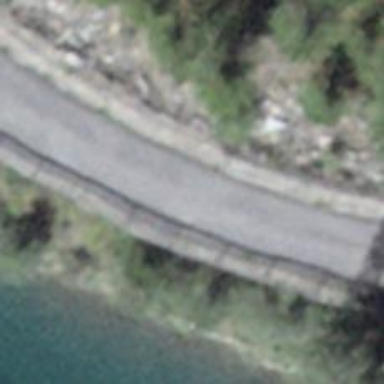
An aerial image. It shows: Well-maintained track road with grade 1 tracktype.